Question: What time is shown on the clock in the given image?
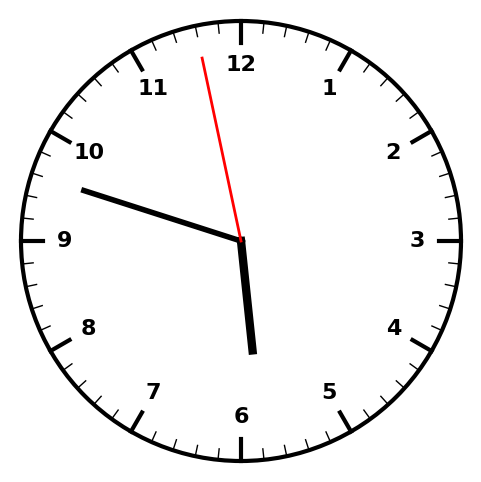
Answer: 05:47:58